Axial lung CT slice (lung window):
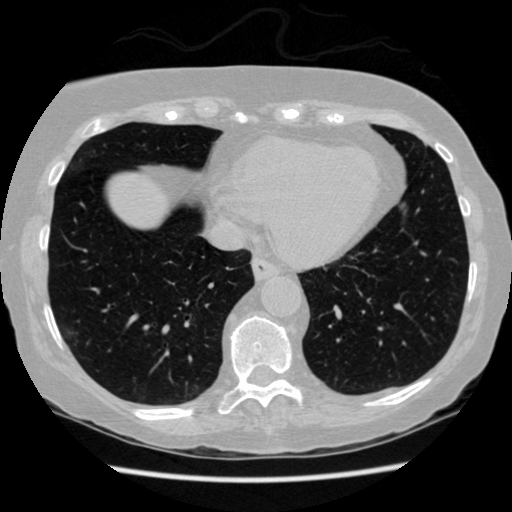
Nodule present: no